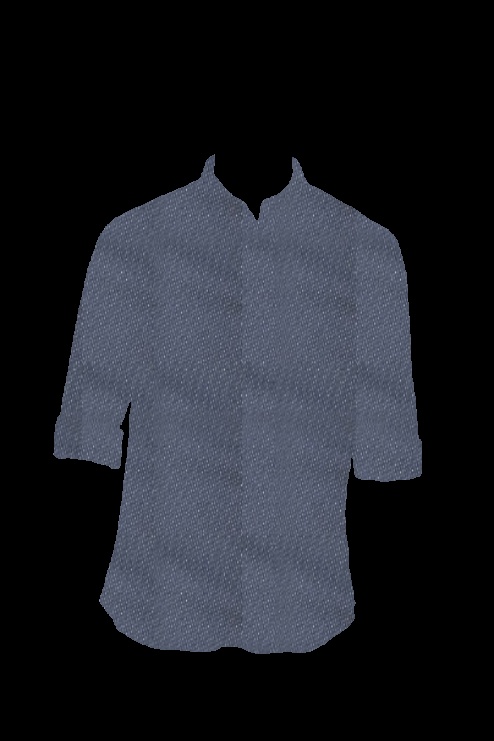
blue slim fit button up tee